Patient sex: M
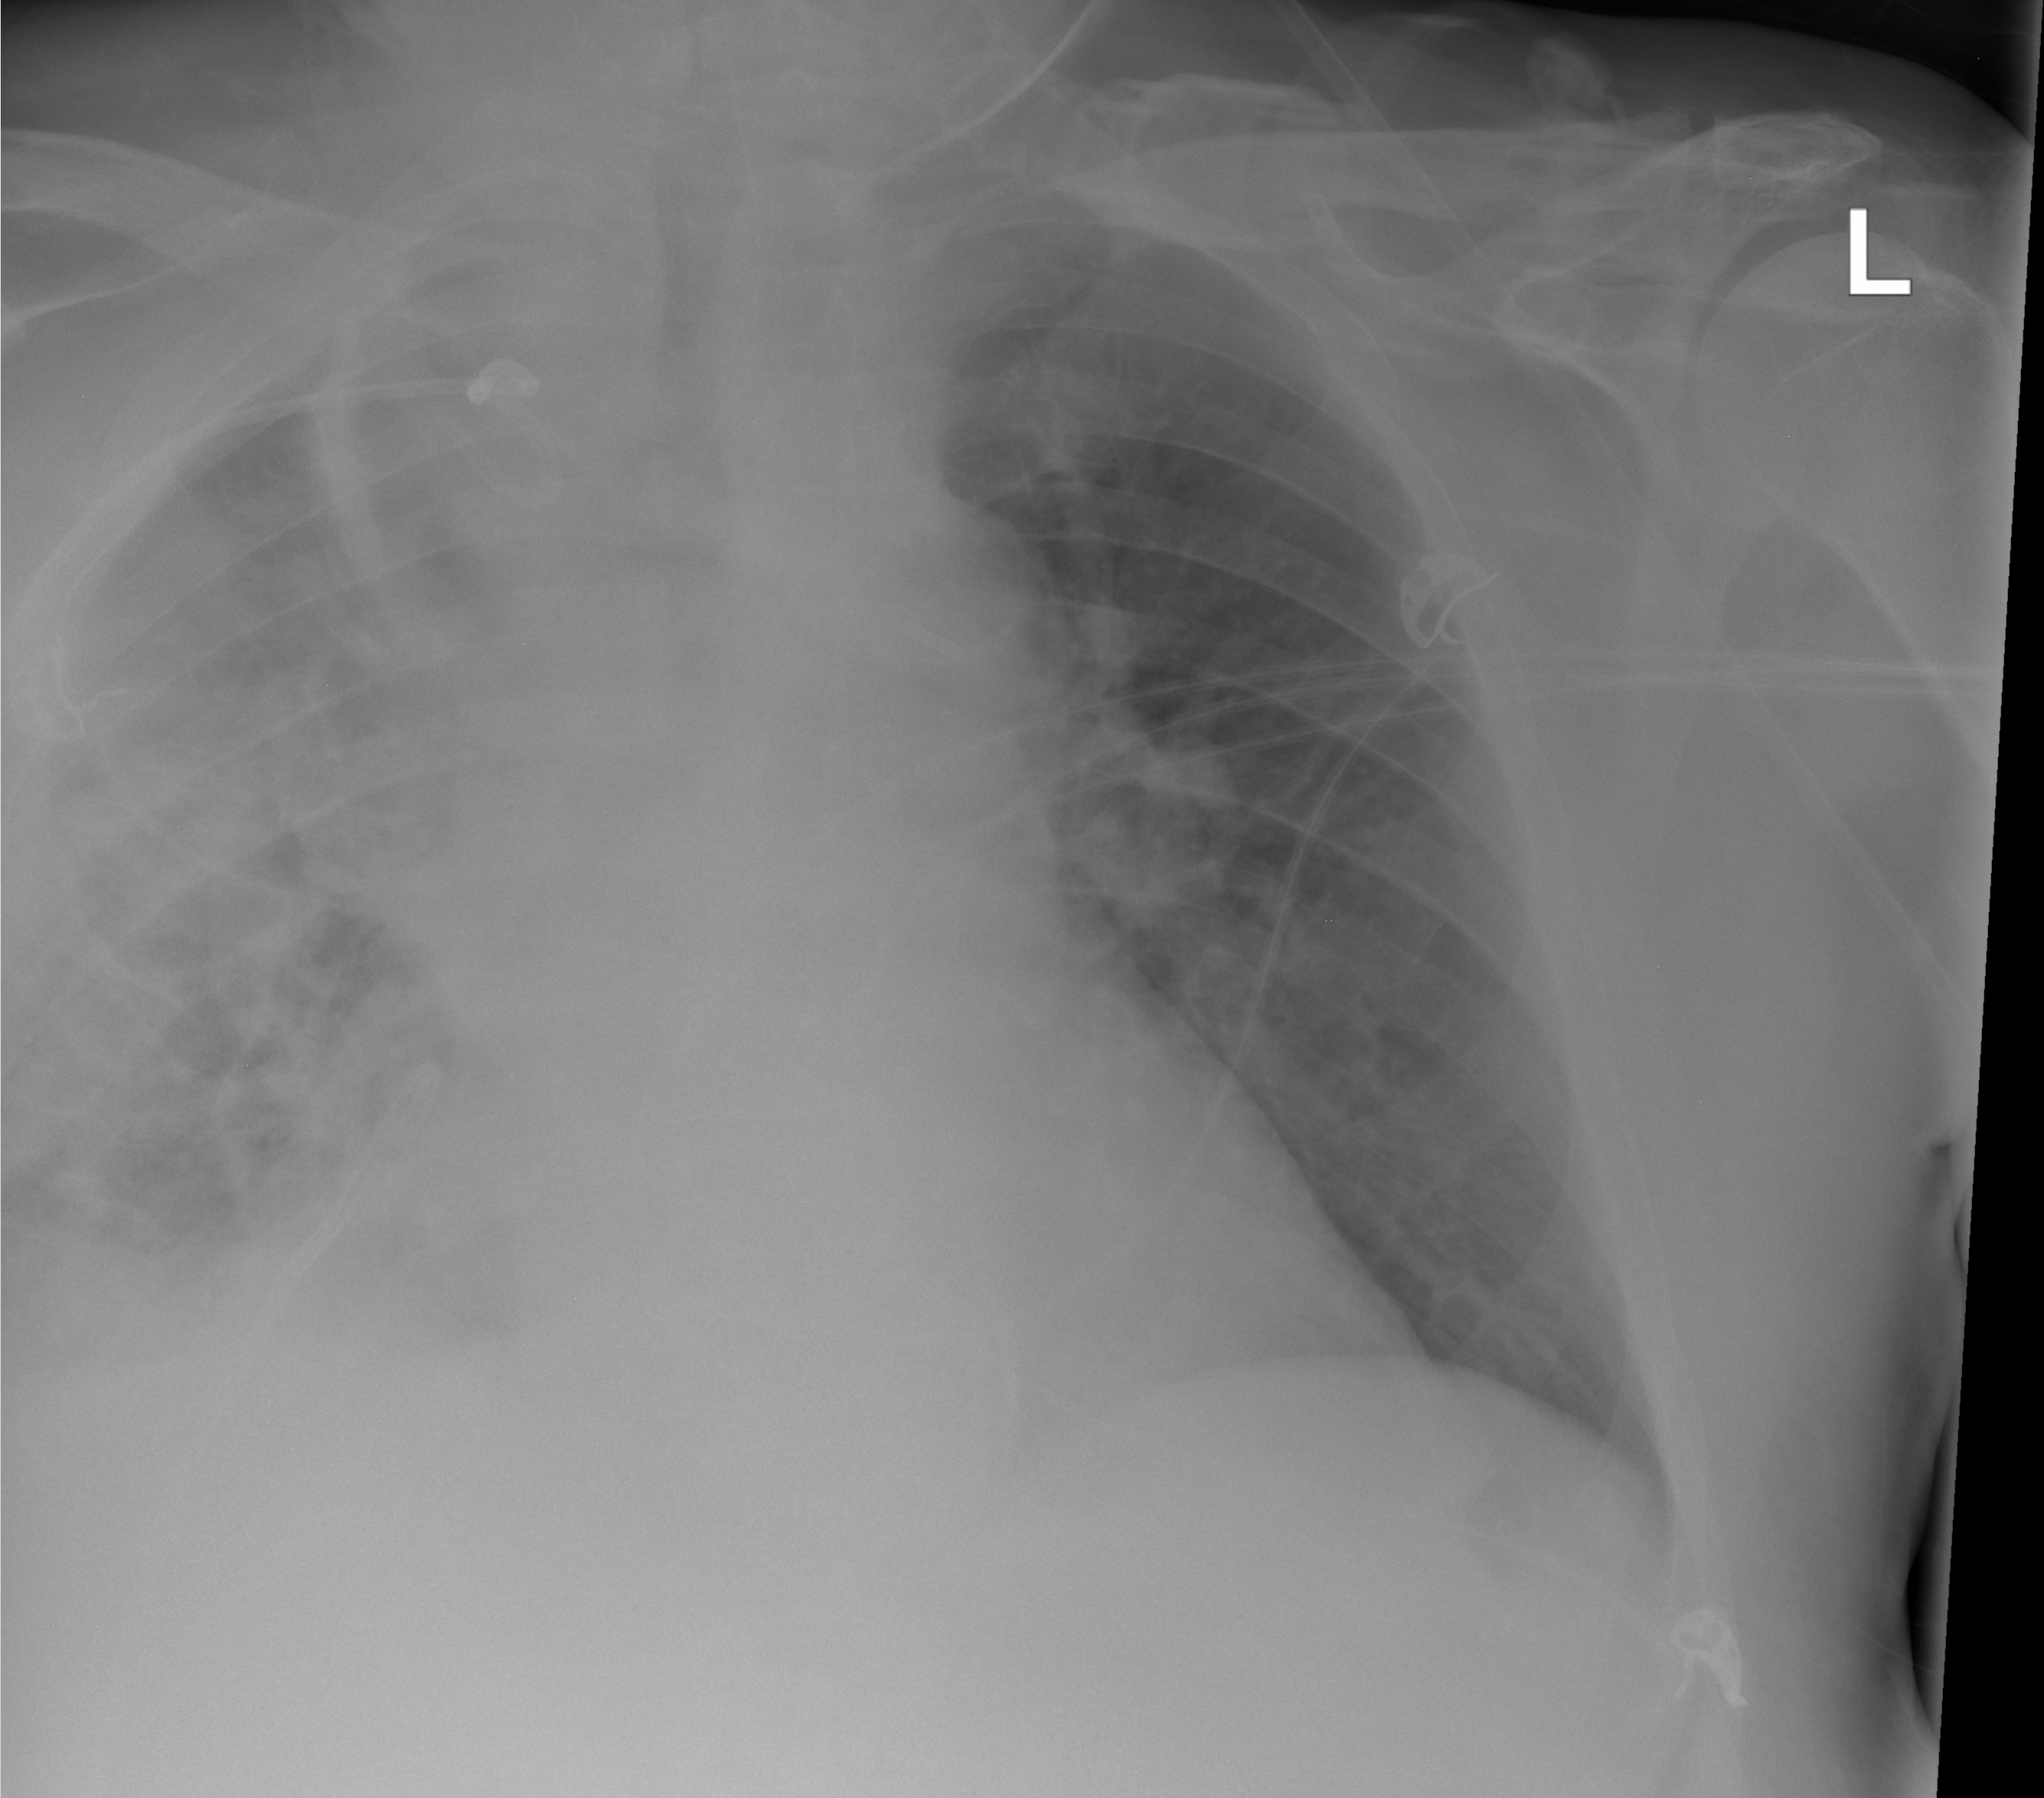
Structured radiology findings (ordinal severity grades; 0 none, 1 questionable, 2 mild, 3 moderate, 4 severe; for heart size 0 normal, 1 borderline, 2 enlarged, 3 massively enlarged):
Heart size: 2
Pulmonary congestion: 0
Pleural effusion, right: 0
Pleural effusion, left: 0
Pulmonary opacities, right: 2
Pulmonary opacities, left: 0
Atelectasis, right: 2
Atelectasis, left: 0